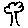
Label: tree